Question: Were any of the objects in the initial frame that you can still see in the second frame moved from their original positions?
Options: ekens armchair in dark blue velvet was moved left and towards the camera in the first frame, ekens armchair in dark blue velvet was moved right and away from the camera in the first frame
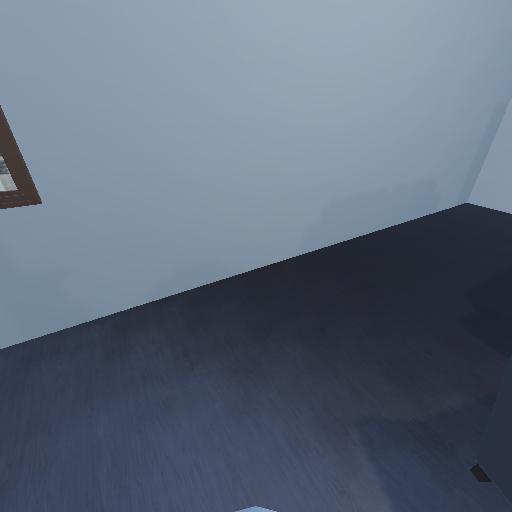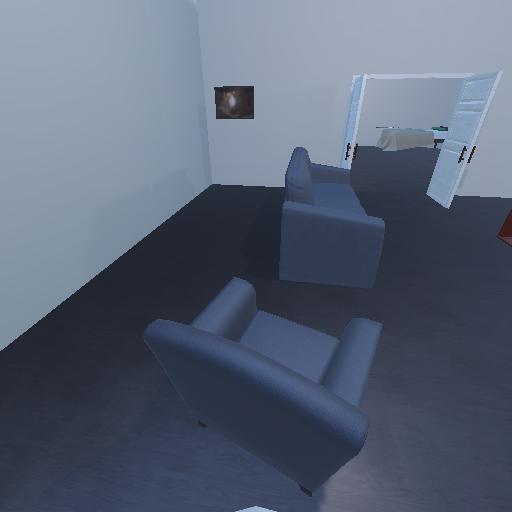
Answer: ekens armchair in dark blue velvet was moved left and towards the camera in the first frame